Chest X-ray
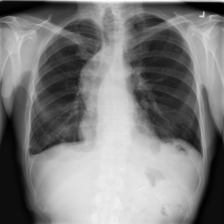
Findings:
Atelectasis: negative
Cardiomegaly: negative
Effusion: positive
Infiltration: negative
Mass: negative
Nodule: negative
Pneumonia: negative
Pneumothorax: negative
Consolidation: negative
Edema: negative
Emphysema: negative
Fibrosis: negative
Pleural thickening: negative
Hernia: negative